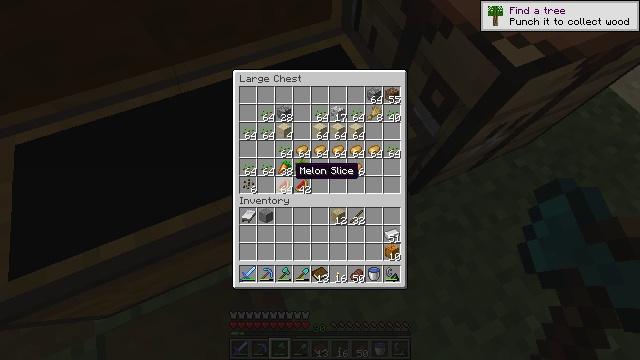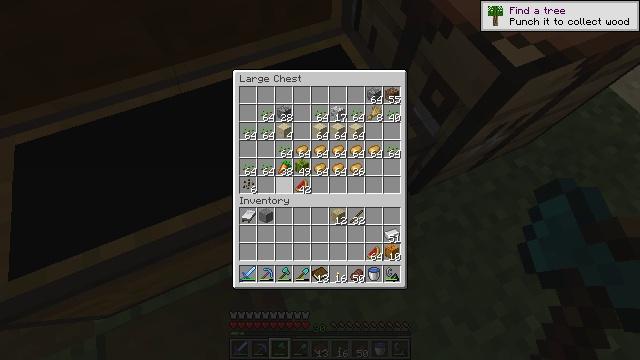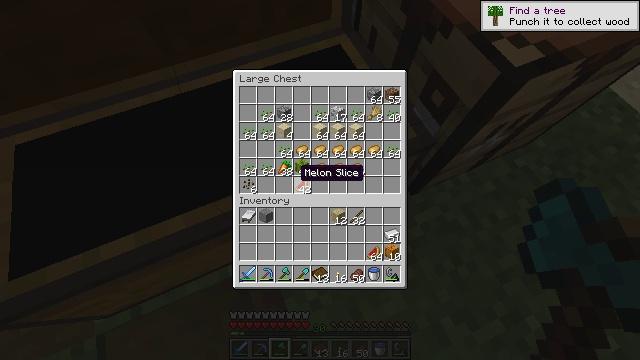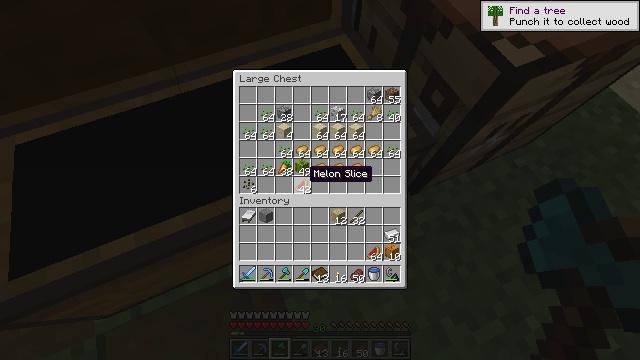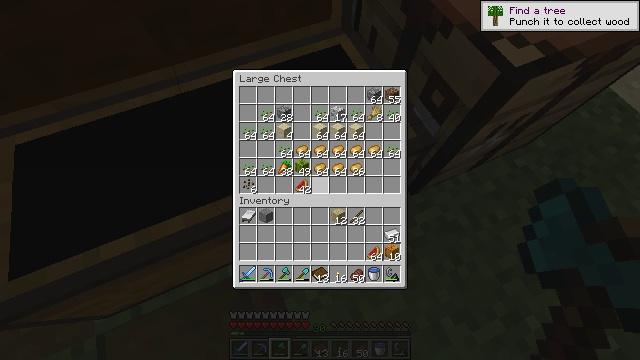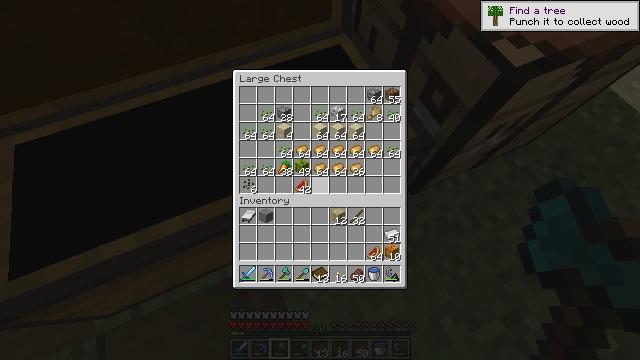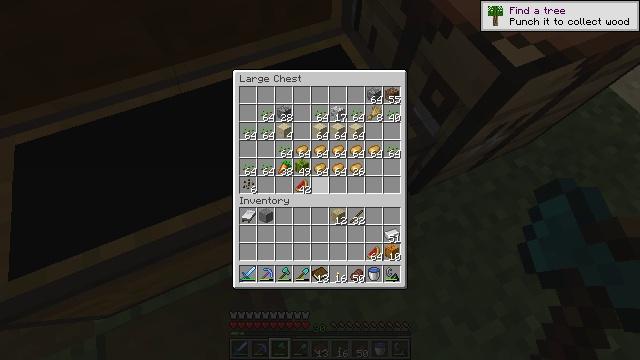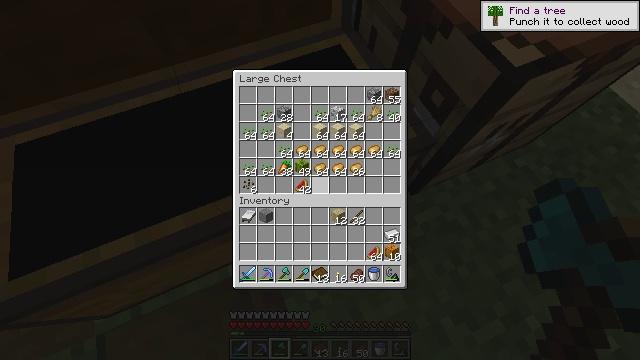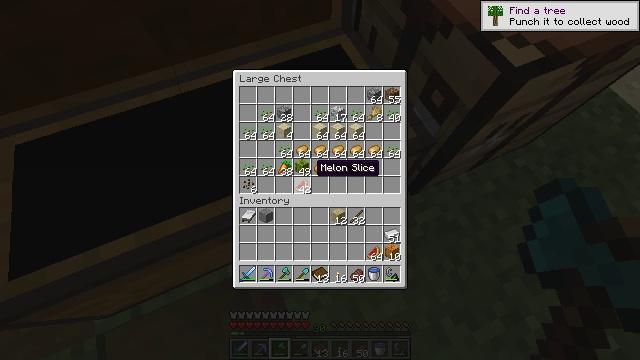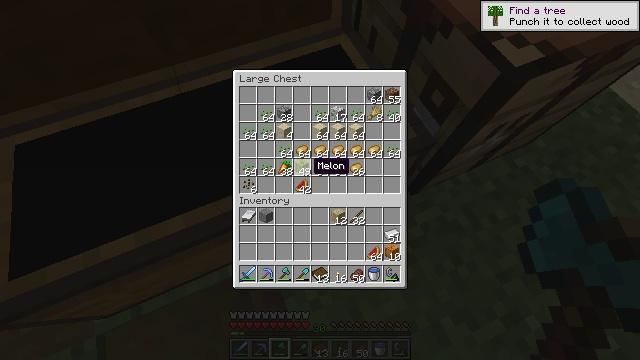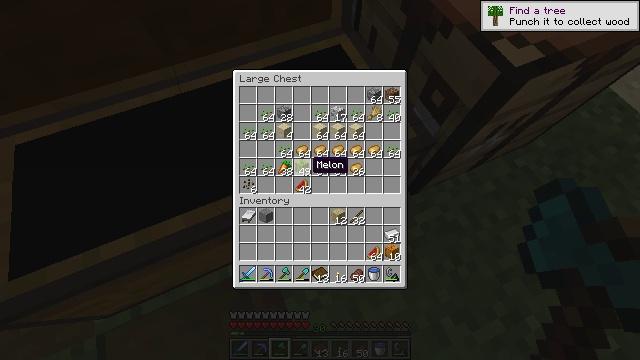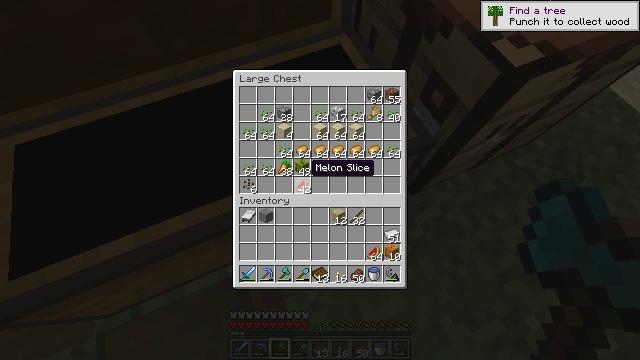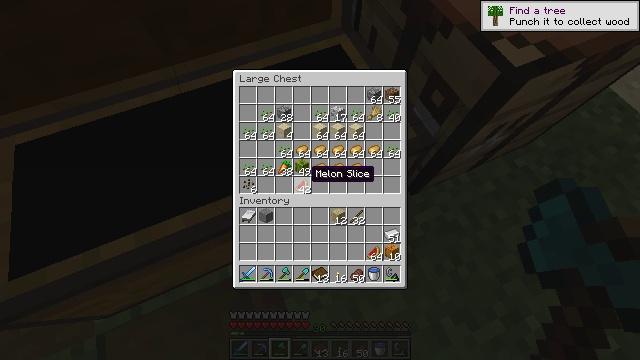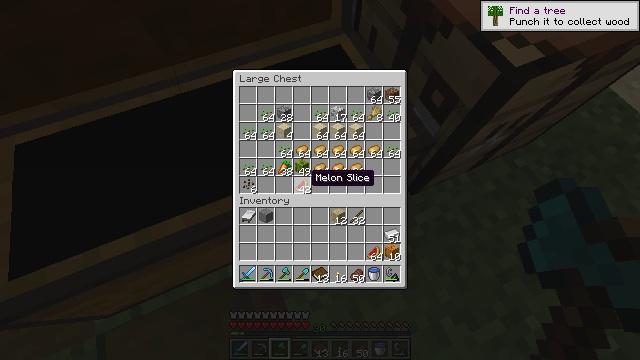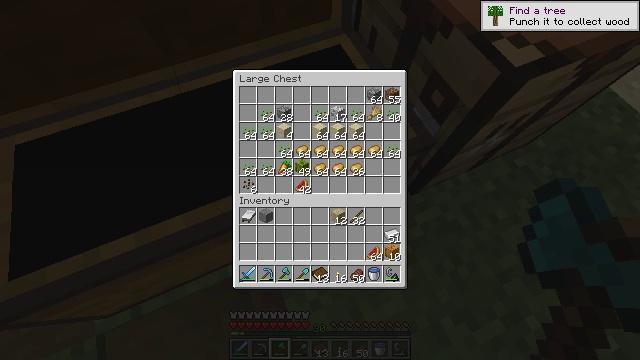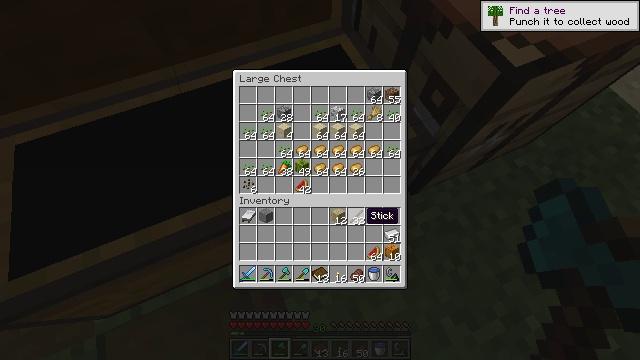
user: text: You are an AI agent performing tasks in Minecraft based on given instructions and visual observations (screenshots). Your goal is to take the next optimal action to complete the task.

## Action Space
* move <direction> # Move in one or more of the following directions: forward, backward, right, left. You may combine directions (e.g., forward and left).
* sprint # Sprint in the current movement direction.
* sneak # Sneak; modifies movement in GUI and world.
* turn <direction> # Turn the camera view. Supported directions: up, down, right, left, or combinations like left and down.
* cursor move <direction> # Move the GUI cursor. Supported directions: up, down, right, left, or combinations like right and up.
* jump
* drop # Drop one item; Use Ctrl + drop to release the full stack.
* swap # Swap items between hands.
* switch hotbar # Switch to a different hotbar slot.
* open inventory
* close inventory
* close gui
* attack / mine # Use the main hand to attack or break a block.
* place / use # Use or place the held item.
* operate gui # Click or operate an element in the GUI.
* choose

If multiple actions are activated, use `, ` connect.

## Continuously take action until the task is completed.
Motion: motion action
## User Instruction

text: Break the powered rail to collect it.
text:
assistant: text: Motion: sneak, attack / mine
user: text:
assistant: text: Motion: sneak, attack / mine
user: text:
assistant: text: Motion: sneak, turn right, attack / mine
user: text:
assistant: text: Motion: sneak, turn right
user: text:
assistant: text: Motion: sneak, attack / mine
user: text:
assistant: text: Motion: sneak, attack / mine
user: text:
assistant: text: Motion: sneak
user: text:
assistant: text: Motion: sneak
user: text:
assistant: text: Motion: sneak
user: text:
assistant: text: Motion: sneak
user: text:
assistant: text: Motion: sneak
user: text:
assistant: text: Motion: sneak
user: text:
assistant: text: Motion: sneak
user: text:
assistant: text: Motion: sneak, turn right and down
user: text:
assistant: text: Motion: sneak, turn right and down
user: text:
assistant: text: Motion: sneak, turn right and down
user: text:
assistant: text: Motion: sneak
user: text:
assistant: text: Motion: no_op
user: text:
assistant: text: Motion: no_op
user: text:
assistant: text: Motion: no_op
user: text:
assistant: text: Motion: no_op
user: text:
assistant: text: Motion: attack / mine
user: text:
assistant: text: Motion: turn left and up, attack / mine
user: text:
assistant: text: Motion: turn left and up
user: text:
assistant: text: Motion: turn left and up
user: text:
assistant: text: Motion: turn left
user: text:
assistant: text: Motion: no_op
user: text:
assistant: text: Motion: no_op
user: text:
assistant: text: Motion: no_op
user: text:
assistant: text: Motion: attack / mine